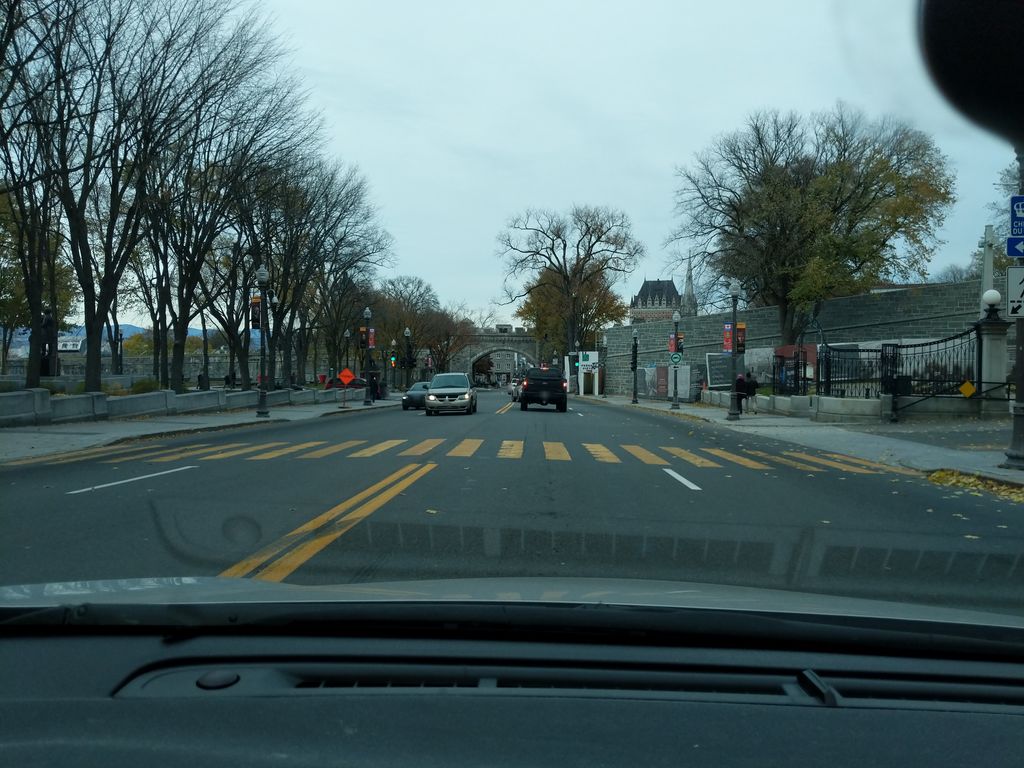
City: quebec_city